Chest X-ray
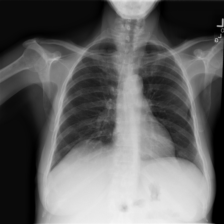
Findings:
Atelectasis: negative
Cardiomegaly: negative
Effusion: negative
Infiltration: negative
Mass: negative
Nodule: negative
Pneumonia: negative
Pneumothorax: negative
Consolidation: negative
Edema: negative
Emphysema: negative
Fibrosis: negative
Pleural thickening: negative
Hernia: negative